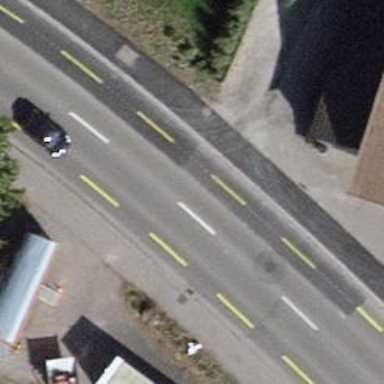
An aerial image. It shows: Secondary road with asphalt surface and dedicated cycle lane.